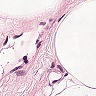
Metastatic tissue present: no